Question: Given the image:

"Distance Y" is equal to 2x radius of the circle, but if I have a "Distance X" offset then how do I calculate "Distance Y"? I will always know the "Distance X" offset and the radius of the circle, is that enough information to calculate "Distance Y" and how do I do it?
Thank you
Soren
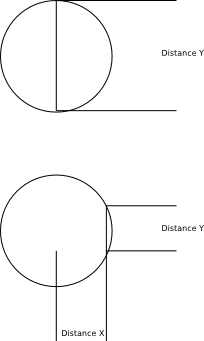
Answer: It's just Pythagoras:
'''
Y = 2 * sqrt(R^2 - X^2)
'''
Draw a triangle connecting the centre of the circle, one end of "distance Y" and the centre of "distance Y" and it should be obvious.